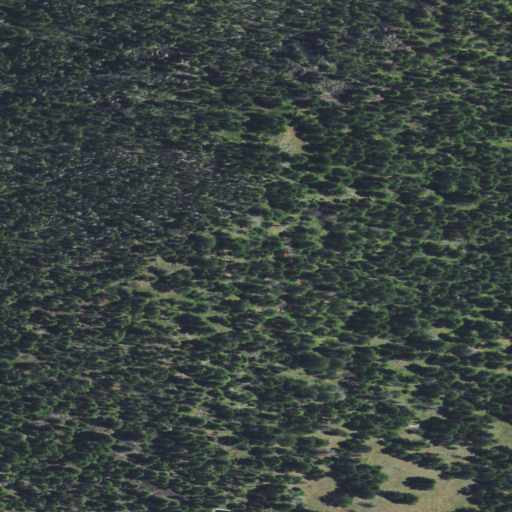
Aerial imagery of mountain in Montana named Jack Mountain containing only evergreen forest